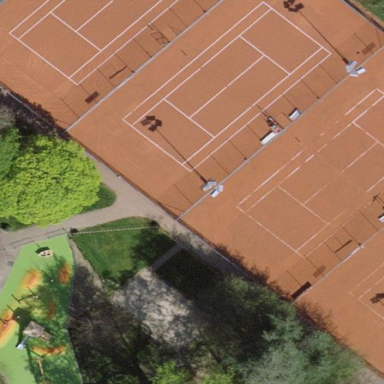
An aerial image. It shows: Tennis court in leisure pitch.